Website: home-depot
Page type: payment
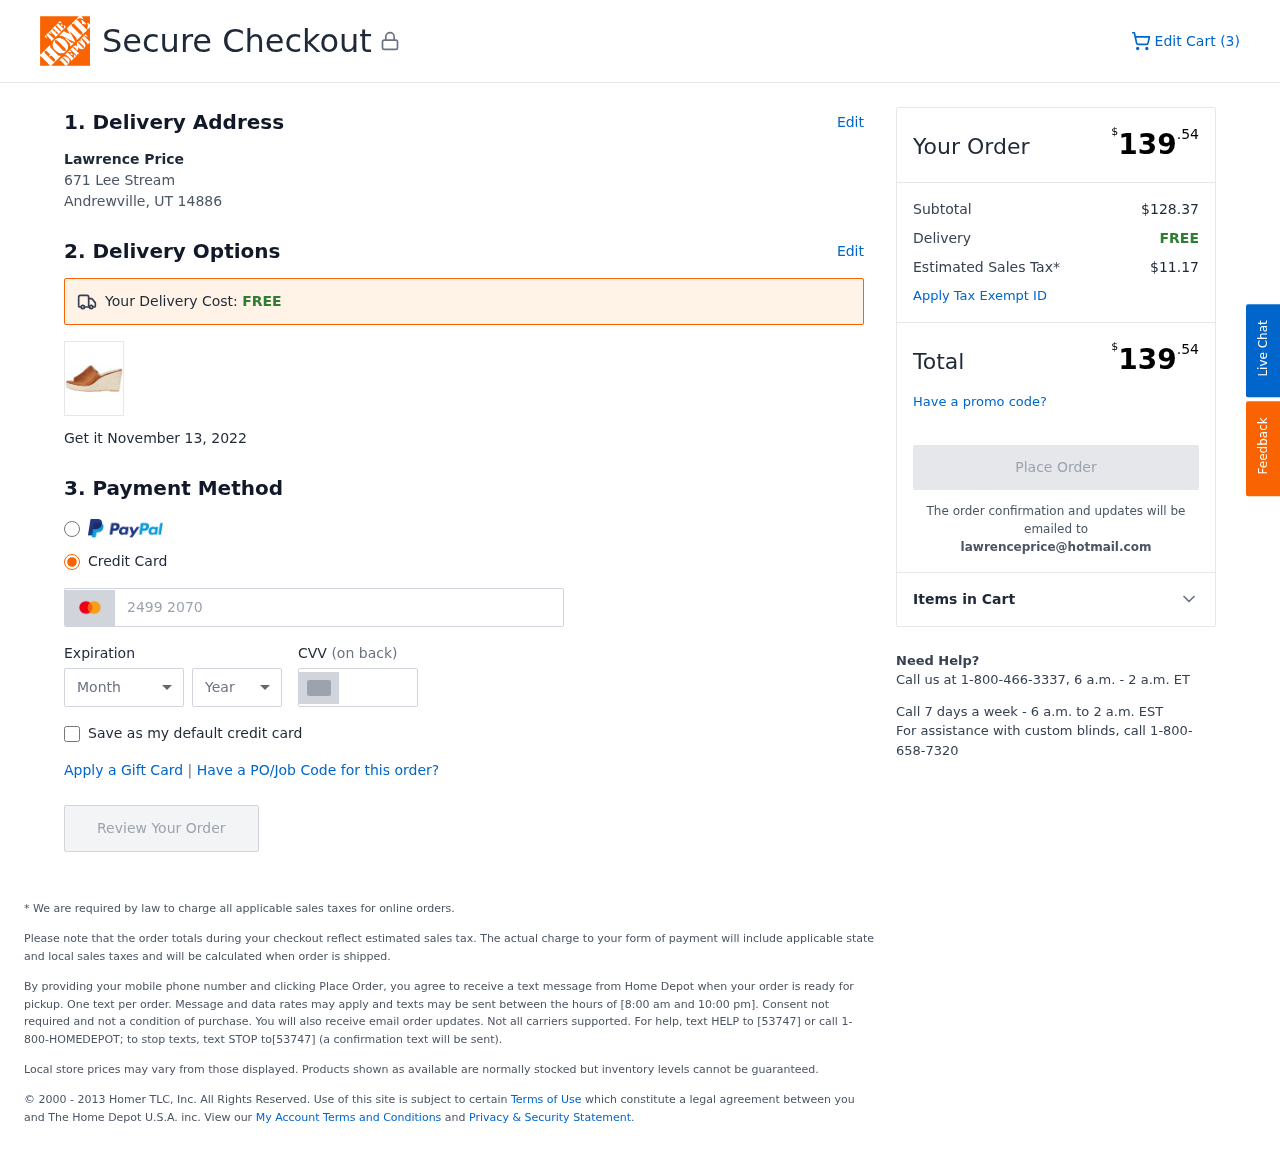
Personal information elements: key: PII_CARD_CVV
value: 187
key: PII_CARD_EXPIRY_MONTH
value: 12
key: PII_CARD_EXPIRY_YEAR
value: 30
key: PII_CARD_NUMBER
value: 2499 2070 6239 8875
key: PII_CITY_STATE_ZIP
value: Andrewville, UT 14886
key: PII_EMAIL
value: lawrenceprice@hotmail.com
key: PII_FULLNAME
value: Lawrence Price
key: PII_STREET
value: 671 Lee Stream
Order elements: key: ORDER_NUM_ITEMS
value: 3
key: ORDER_DELIVERY_DATE
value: November 13, 2022
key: ORDER_TOTAL
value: $139.54
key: ORDER_SUBTOTAL
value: $128.37
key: ORDER_SHIPPING_COST
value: FREE
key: ORDER_TAX
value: $11.17